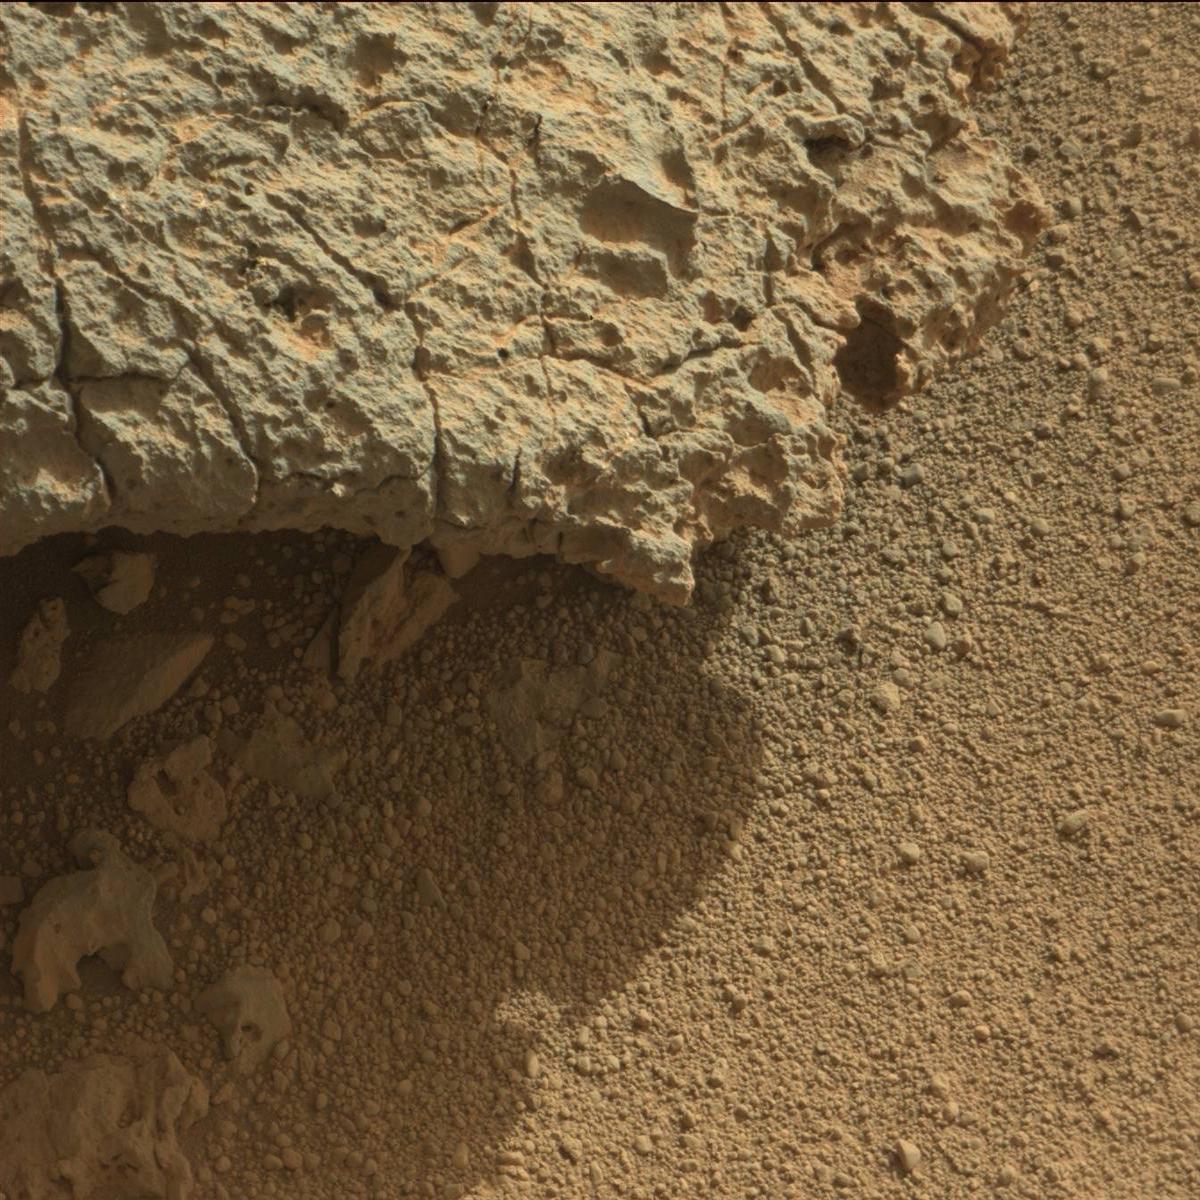
Terrain classes present: Bedrock, Rock, Sand / Soil